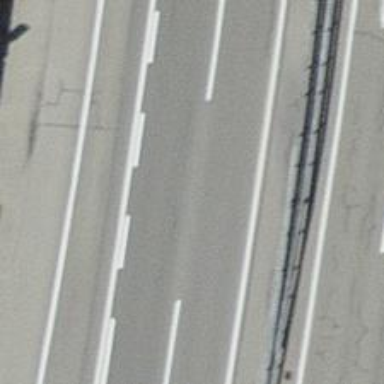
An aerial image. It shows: Asphalt motorway.